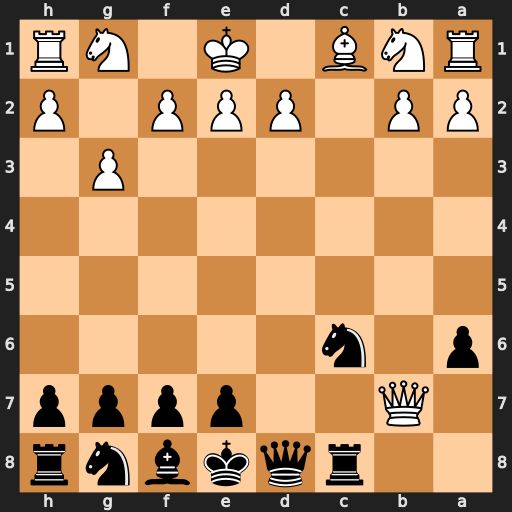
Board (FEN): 2rqkbnr/1Q2pppp/p1n5/8/8/6P1/PP1PPP1P/RNB1K1NR
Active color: b
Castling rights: KQk
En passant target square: -
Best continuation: Na5 Qxc8 Qxc8